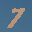
Label: 7